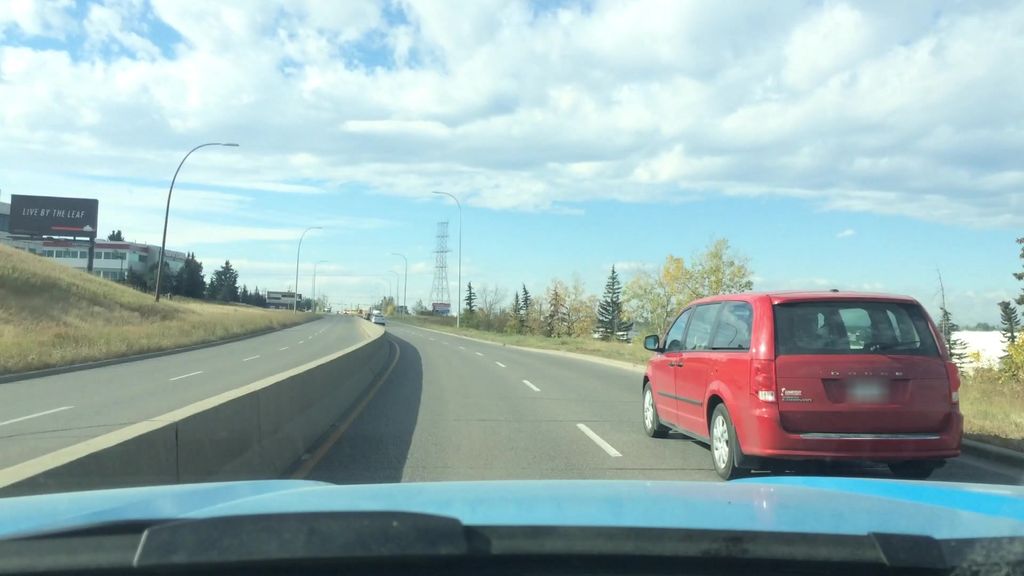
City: calgary